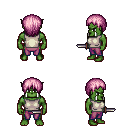
a pixel art fantasy rpg character, male body template, orc, green skin, white sleeveless shirt, magenta pants, pink plain hairstyle, dagger, four views (front, back, left, right), 2x2 character sprite sheet, small pixel art, hard edges, no anti-aliasing